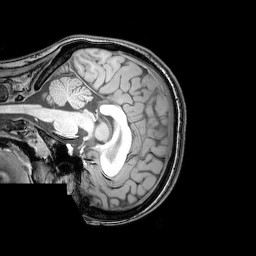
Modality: T1w
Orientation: sagittal
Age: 25
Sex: female
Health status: healthy
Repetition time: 0.081 s
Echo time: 0.037 s